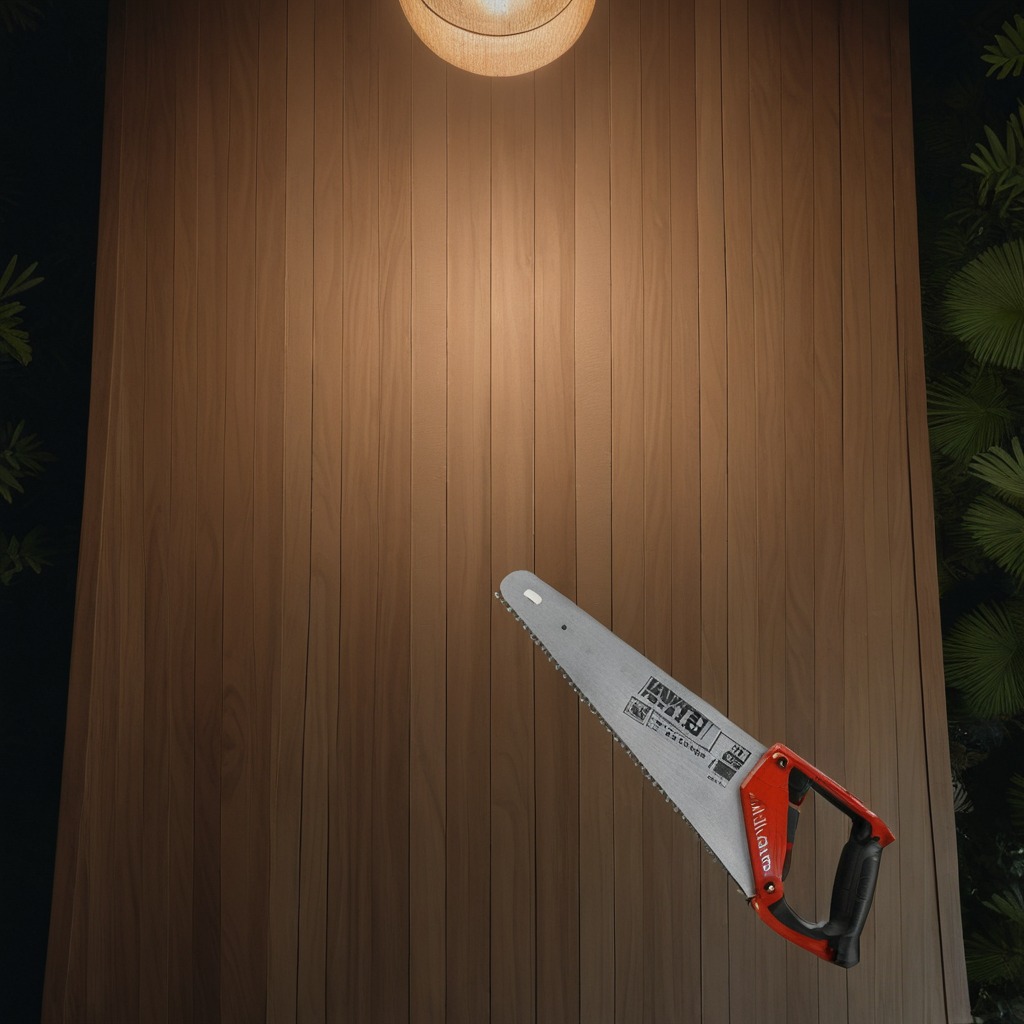
A metal saw is lying on a wooden table inside a jungle field workshop tent at night.